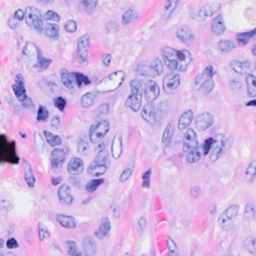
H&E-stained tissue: Breast